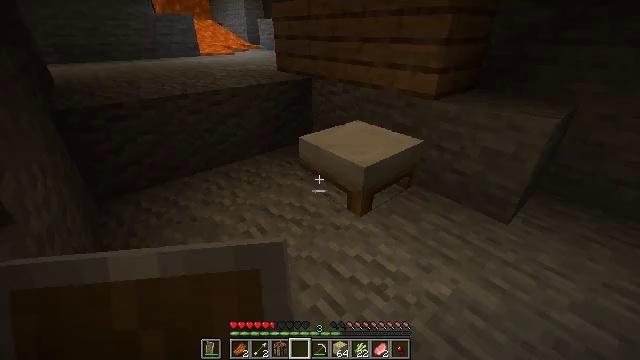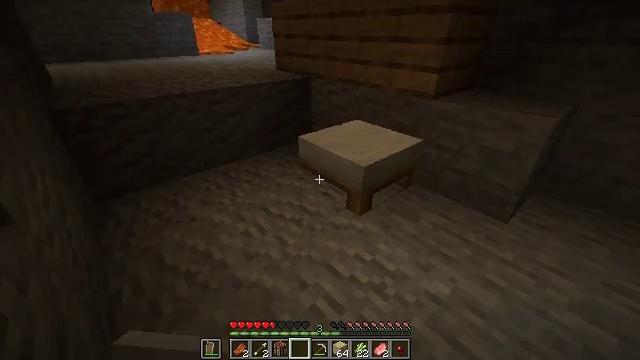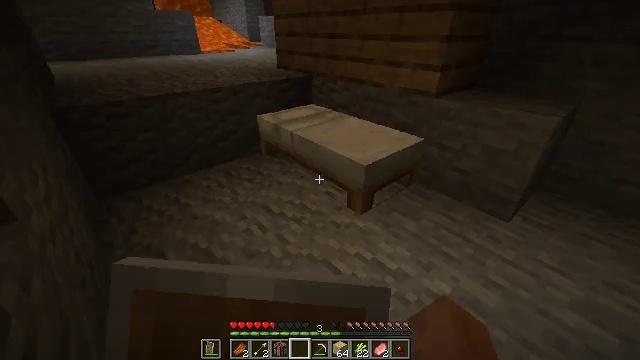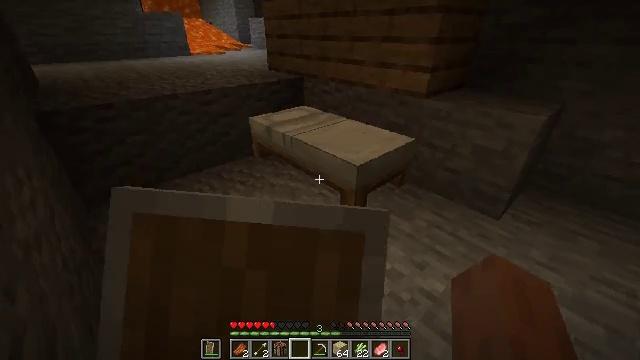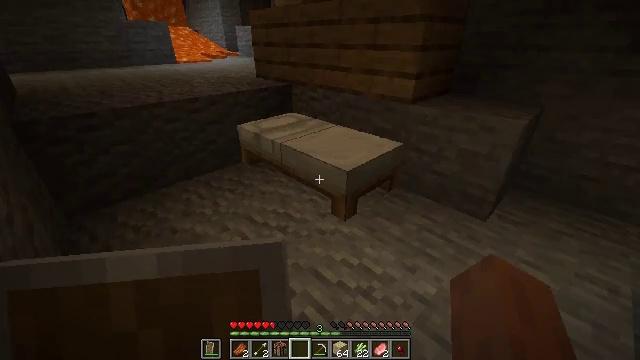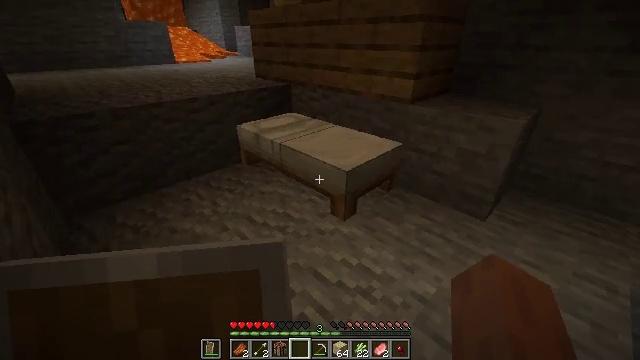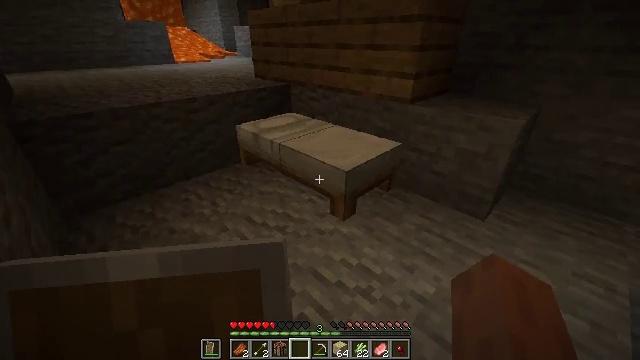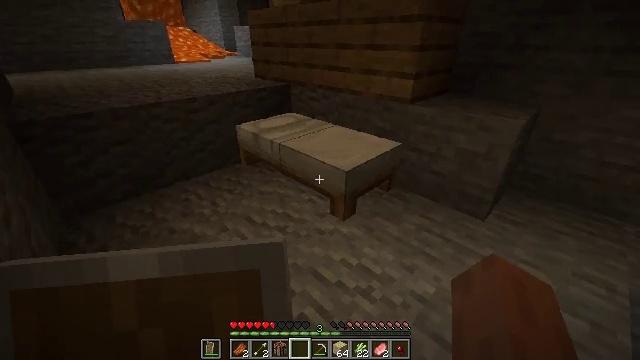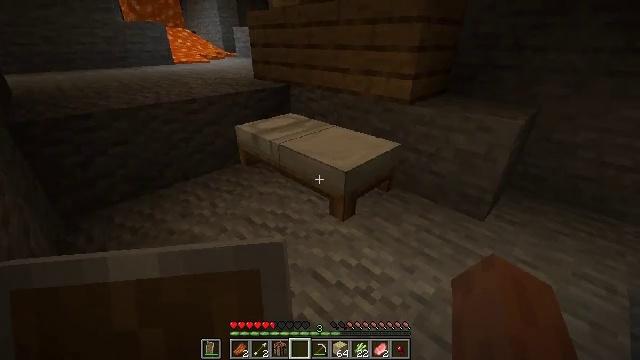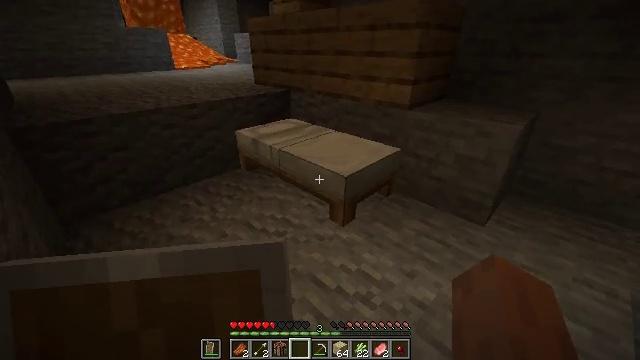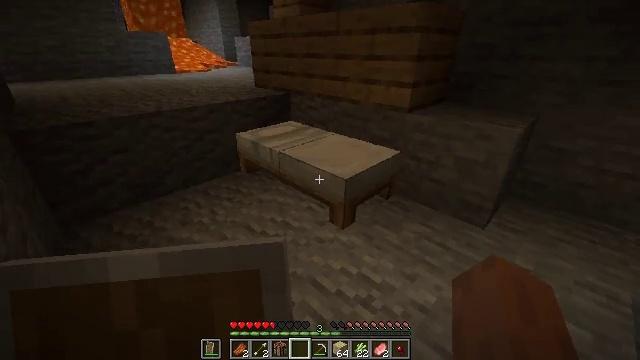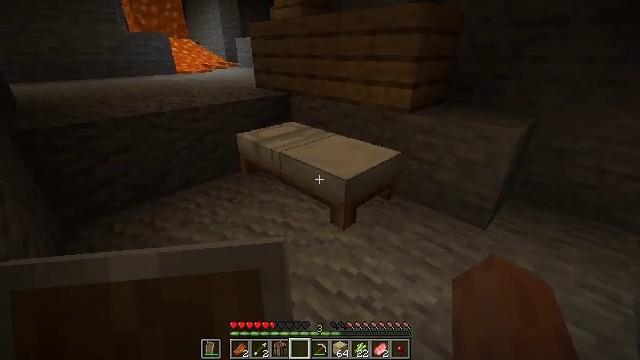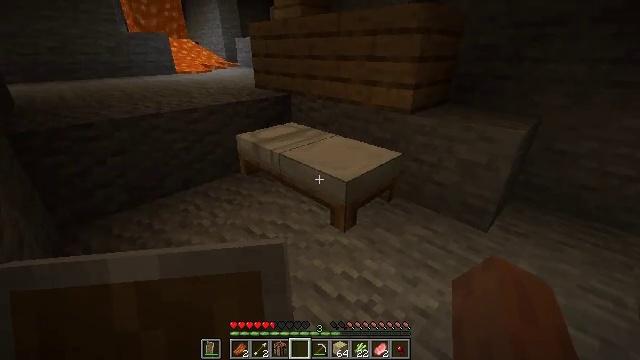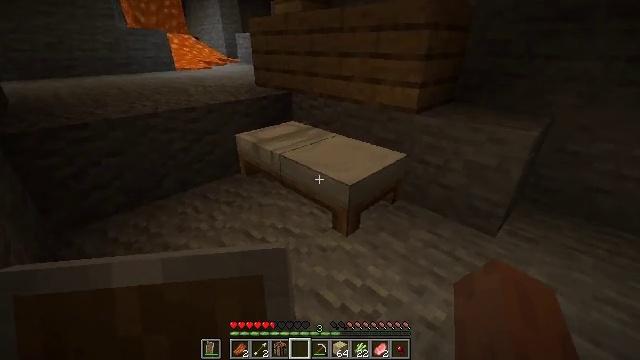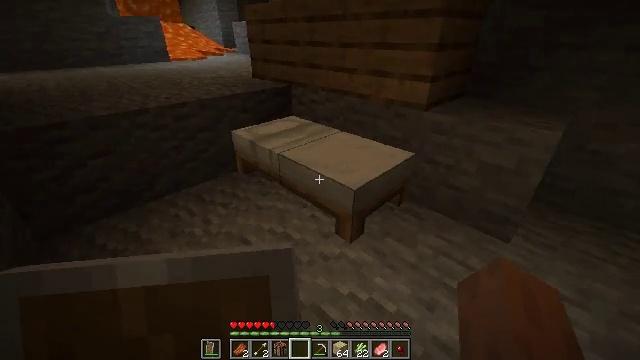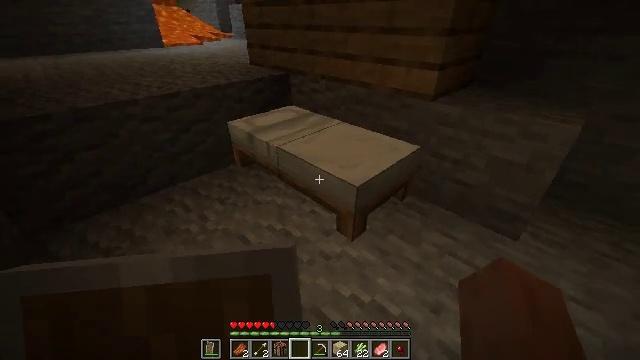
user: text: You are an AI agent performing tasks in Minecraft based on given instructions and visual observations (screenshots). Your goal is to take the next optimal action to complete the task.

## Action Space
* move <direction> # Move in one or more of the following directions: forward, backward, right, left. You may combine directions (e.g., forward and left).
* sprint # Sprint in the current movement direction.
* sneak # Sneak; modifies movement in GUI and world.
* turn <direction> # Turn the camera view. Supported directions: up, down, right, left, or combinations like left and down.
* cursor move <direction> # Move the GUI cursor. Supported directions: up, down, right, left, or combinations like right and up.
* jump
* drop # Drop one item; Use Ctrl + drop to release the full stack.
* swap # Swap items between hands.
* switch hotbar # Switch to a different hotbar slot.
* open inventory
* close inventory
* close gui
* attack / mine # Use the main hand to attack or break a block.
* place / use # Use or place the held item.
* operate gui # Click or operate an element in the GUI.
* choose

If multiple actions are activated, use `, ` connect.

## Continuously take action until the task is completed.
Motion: motion action
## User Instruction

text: Remove an arrow from the inventory.
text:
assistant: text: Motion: use / place
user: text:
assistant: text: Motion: use / place
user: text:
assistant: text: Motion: turn right, use / place
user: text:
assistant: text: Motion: turn right and up
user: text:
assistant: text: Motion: no_op
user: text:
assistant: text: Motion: no_op
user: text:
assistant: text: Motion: no_op
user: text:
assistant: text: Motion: no_op
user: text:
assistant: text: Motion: turn up
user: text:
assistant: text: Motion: no_op
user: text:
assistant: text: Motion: use / place
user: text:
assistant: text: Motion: move forward, use / place
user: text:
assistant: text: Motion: move forward, use / place
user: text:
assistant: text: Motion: move forward, turn down, use / place
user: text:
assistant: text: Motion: turn down
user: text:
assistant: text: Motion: turn down
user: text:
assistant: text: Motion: no_op
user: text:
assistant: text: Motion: no_op
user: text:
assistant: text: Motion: no_op
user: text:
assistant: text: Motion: no_op
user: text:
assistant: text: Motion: turn down, use / place
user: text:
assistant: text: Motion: use / place
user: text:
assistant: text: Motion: use / place
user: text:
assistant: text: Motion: use / place
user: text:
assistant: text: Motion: turn up
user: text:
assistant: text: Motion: no_op
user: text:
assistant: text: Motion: no_op
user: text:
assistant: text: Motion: no_op
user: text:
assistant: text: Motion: no_op
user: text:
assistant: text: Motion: turn left and up